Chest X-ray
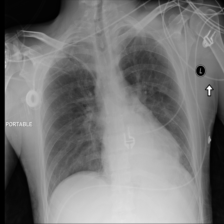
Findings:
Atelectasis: positive
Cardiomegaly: negative
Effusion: negative
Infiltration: positive
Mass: negative
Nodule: negative
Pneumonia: negative
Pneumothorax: negative
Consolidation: negative
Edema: negative
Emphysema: negative
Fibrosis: negative
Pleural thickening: negative
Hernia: negative